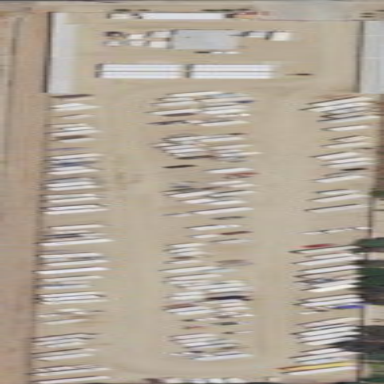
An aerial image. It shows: Commercial area with storage rental shop.